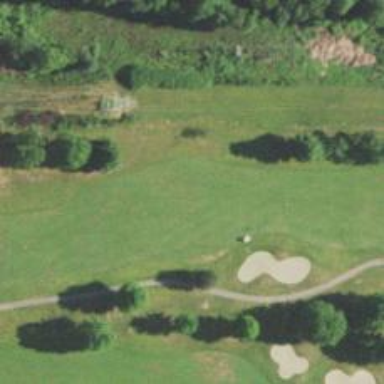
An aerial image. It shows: View of golf hole.